Chest X-ray. View position: AP
Patient age: 29
Patient sex: M
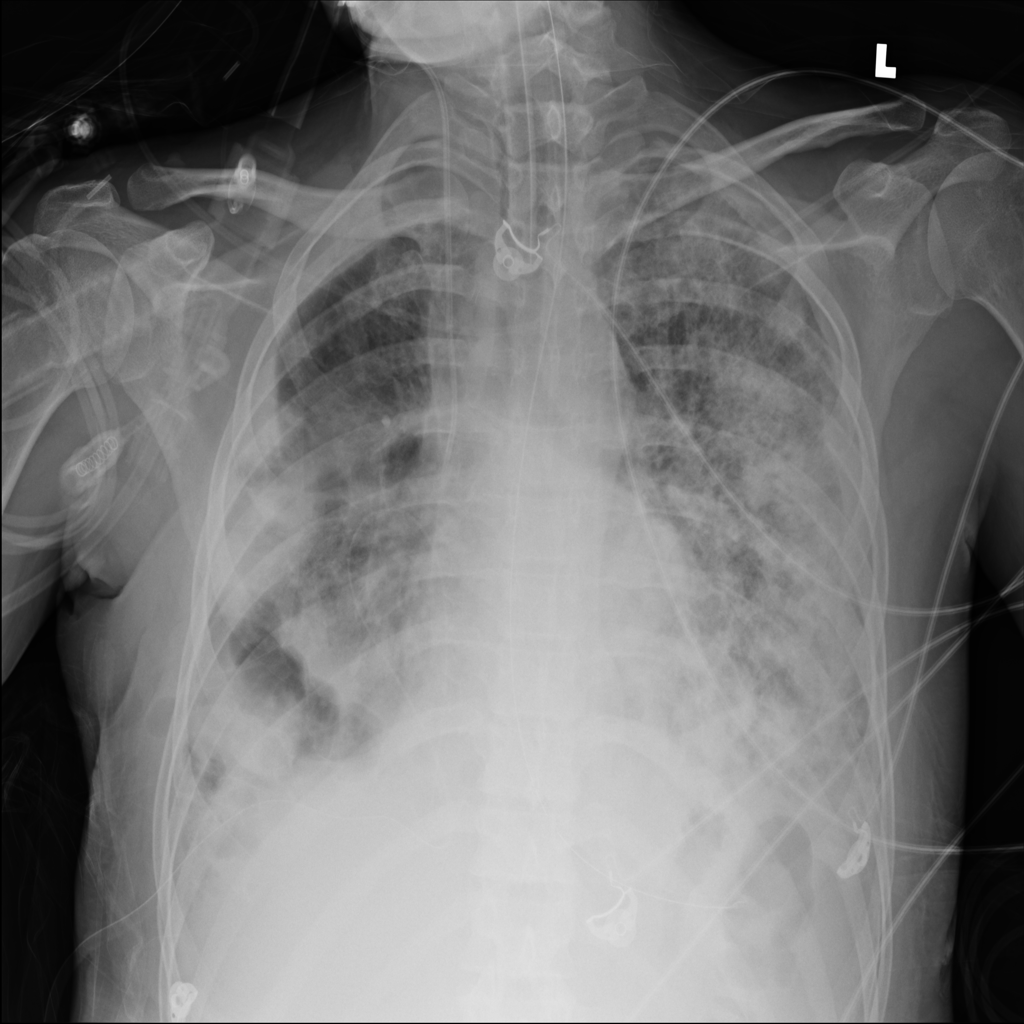
Finding: Pneumothorax